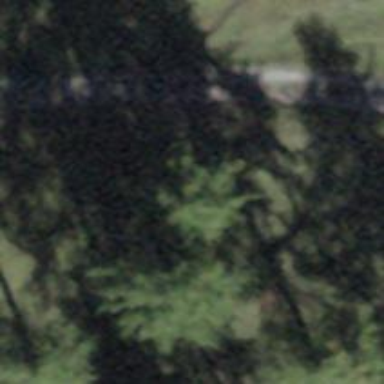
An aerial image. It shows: Bench.